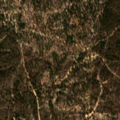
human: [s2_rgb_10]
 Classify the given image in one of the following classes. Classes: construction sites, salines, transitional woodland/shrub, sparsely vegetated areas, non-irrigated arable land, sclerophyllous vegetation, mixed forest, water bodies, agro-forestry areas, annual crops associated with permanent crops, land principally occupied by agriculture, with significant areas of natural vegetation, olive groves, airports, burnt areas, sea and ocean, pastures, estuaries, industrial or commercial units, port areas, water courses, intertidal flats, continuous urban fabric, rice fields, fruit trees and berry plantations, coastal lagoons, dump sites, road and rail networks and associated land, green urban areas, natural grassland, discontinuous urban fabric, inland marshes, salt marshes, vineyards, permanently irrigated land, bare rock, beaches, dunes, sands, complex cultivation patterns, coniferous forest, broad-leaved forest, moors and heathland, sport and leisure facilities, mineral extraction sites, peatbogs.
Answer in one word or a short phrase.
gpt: broad-leaved forest, transitional woodland/shrub